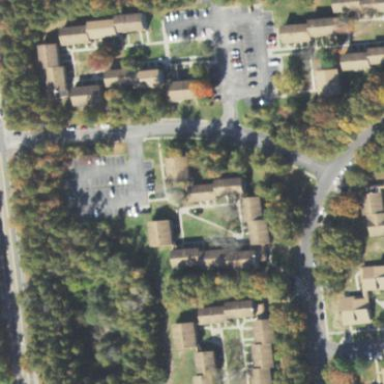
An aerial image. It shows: Image showing building with apartments.